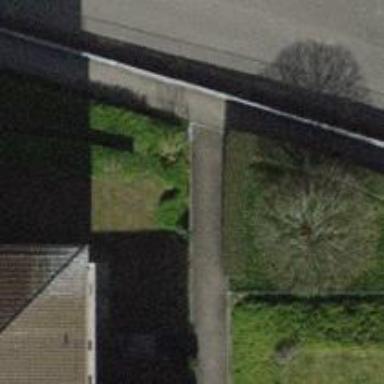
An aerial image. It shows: Hedge barrier.